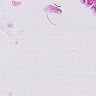
Metastatic tissue present: no